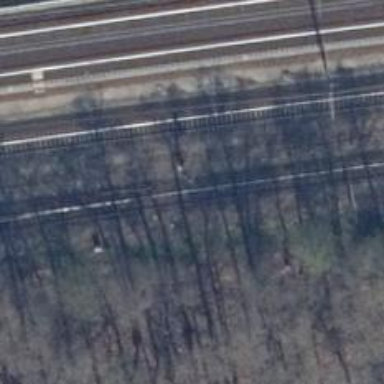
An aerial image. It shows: Railway signal.